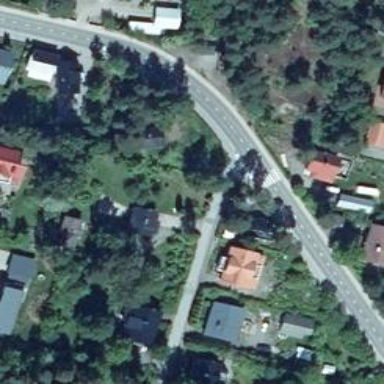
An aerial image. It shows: Uncontrolled crossing on the road.